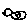
Label: bird